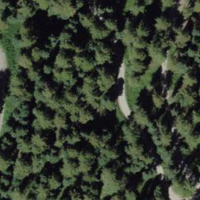
EUNIS habitat code: 43
Species observed at this site:
Cirsium heterophyllum